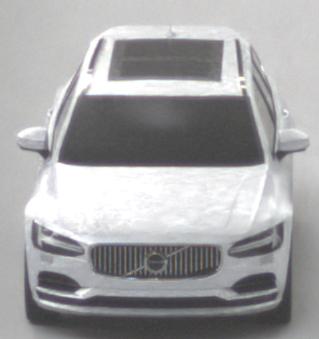
Make: Volvo
Model: V90
Detailed model: -
Model produced from: 2016
Model produced until: 2020
Doors: 5
Color: white
Road condition: dry road
Daytime: morning or afternoon
Contrast: low contrast